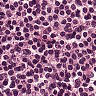
Metastatic tissue present: no